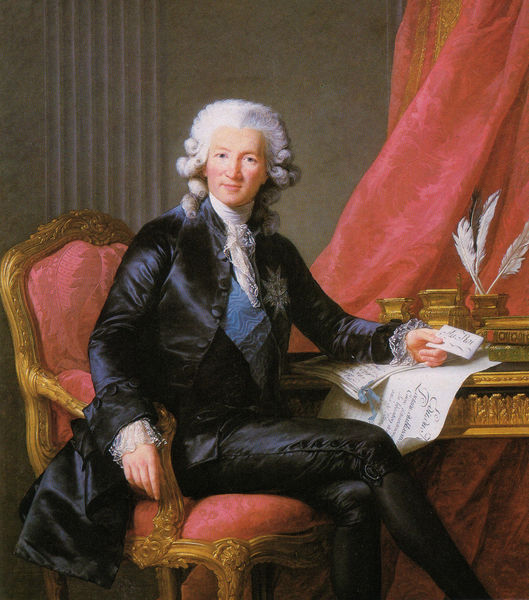
Titel: Charles-Alexandre de Calonne
Künstler: Élisabeth Vigée Le Brun
Standort: Windsor
Institution: Windsor Castle
Schlagwörter: blau, blätter, feder, gemälde, hand, haut, mann, schatten, weiß, gelb, sitzen, elegant, frankreich, geste, grau, hell, hintergrund, holz, licht, schwarz, stuhl, säule, tisch, zimmer, blick, rot, schal, tuch, ornament, schleife, anzug, hose, jacke, wand, barock, falten, federn, gesicht, kragen, samt, spitze, bildnis, herr, möbel, portrait, porträt, vorhang, öl, gold, haare, kostüm, mantel, pose, sessel, sitzend, stoff, adel, spitzen, lippen, locke, locken, puder, rokoko, rosa, seide, vornehm, beine, perücke, schärpe, schrift, arbeitszimmer, bücher, papier, schreibtisch, armlehne, lehne, sitz, hosen, pilaster, schemel, könig, frack, dunkelblau, polster, tapete, glanz, halstuch, lesen, ornamente, sitzt, verzierung, draperie, gestreift, streifen, tischchen, glänzen, glänzend, edel, rüschen, knöpfe, kniestück, weste, schimmer, schnalle, strümpfe, buch, zettel, kreuz, stern, uniform, schriften, autor, abzeichen, adeliger, orden, scherpe, gefässe, vertrag, damast, fürst, tinte, kiel, wappen, karte, kravatte, buchrücken, brief, briefe, schreiben, aristokrat, majestät, prinz, bäckchen, kanneluren, adelig, golden, schreiber, schriftstück, tintenfass, sekretär, porträit, lichtführung, verzierungen, eleganz, purpur, korrespondenz, post, schreibfeder, ehrung, rüschenärmel, preusse, federkiel, notizen, kaneluren, bundhose, weisse haare, dokumente, schriftstücke, abgesandter, akkantusblätter, botschafter, bücherstapel, oren, sampt, schiftsteller, schreibservice, schwarzes gewand, seidenstrümpfe, tintenfässer, ärmelrüschen, schreibzeug, schreibfedern, blaue schärpe, sotzend, man sitzend